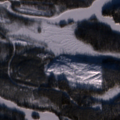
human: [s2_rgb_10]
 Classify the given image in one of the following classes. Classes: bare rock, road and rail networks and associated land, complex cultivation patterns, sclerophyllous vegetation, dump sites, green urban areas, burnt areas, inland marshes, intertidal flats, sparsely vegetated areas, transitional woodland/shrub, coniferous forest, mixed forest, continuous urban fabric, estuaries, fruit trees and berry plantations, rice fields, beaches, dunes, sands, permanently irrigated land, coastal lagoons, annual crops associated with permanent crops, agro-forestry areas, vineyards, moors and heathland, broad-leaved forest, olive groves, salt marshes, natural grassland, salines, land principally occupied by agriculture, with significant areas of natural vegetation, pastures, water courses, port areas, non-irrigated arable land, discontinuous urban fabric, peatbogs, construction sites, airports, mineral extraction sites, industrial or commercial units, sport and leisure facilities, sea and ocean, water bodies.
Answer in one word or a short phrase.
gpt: coniferous forest, mixed forest, transitional woodland/shrub, water bodies